Question: i have the following jframe :

and i wanna make the buttons work im still new to programming can someone help me please? i want the add row btn to add a new row to database, the update btn let me save changes and delete delete the selected row, also the jTextBoxes are connected to the database
i tried doing this to update :
'''
Connection conn=null;
PreparedStatement pst = null;
try{
String value1=txt_cid.getText();
String value2=txt_carid.getText();
String value3=txt_aid.getText();
String value4=txt_rd.getText();
String value5=txt_bd.getText();
String value6=txt_bn.getText();
String sql="update booking set customer_id'"+value1+"',car_id'"+value2+"',agency_id'"+value3+"',return_date'"+value4+"',booking_date'"+value5+"',booking_number'"+value6+"',";
pst=conn.prepareStatement(sql);
pst.execute();
JOptionPane.showMessageDialog(null, "table updated");
}catch(Exception e) {
JOptionPane.showMessageDialog(null,e);
}
'''
but it didnt work out for me i get exception error
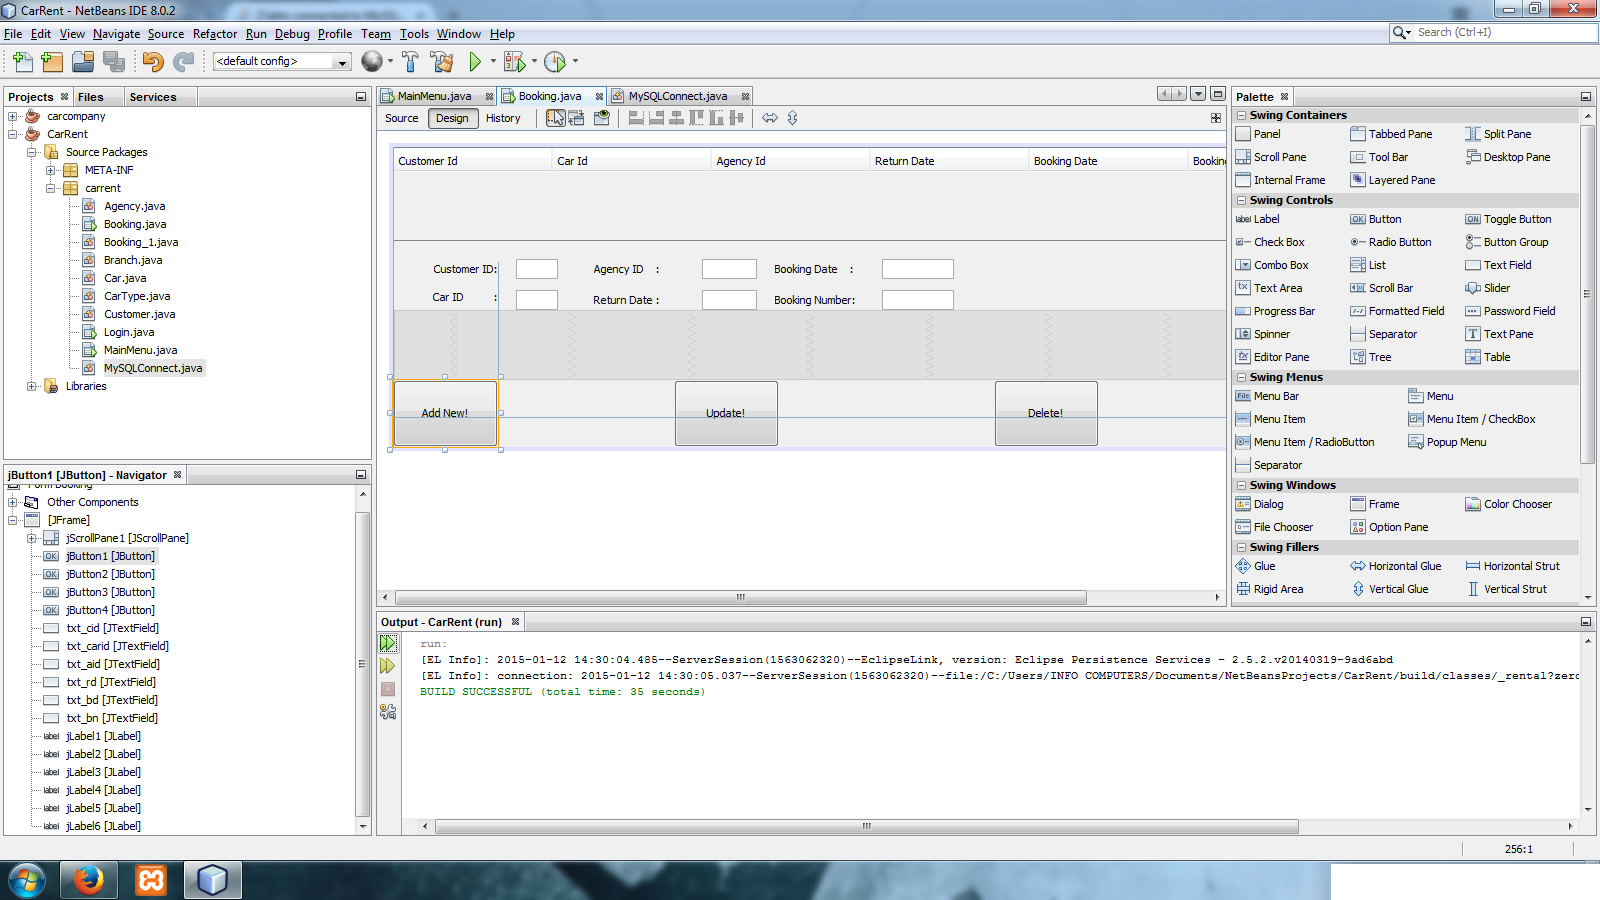
Answer: You haven't stated what the error is but 'UPDATE' takes an equals operator for every parameter. Also use 'PreparedStatement' placeholders to avoid <URL> attacks:
'''
String sql = "update booking set customer_id=?, car_id=?,agency_id=?,return_date=?,booking_date=?,booking_number=?";
pst = conn.prepareStatement(sql);
pst.setInt(1, value1);
pst.setInt(2, value2);
... // set the other parameters
'''
Read: <URL>